Question: I am trying to create a simple inline form with just a text box and a button next to it. It looks OK in PC but when I open it in a mobile device, the form wraps and the button shows just below the text box without any space between them. Is it possible to bump down the button a bit so that it does not touch the text box above?

This is how I implemented it.
'''
<form class="form-inline" role="form" action="search.asp" method="post">
<input type="text" class="form-control" id="searcharea" name="searcharea" placeholder="Enter city or state or postal code" size="30">
<input type="submit" class="btn greenbtn" value="Search Now">
</form>
'''
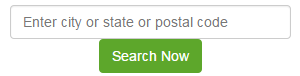
Answer: '''
<form class="form-inline" role="form" action="search.asp" method="post">
<div class="input-group">
<input type="text" class="form-control" placeholder="Enter city or state or postal code" aria-describedby="basic-addon2">
<span class="input-group-addon" id="basic-addon2">Search Now</span>
</div>
</form>
'''
And add some javascript/jquery submit function to the #basic-addon2 span so that it can be used to submit form